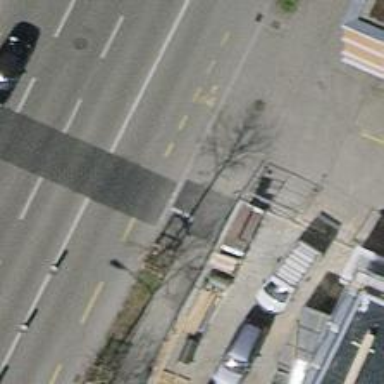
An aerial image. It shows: Unmarked crossing with traffic calming table on the road.